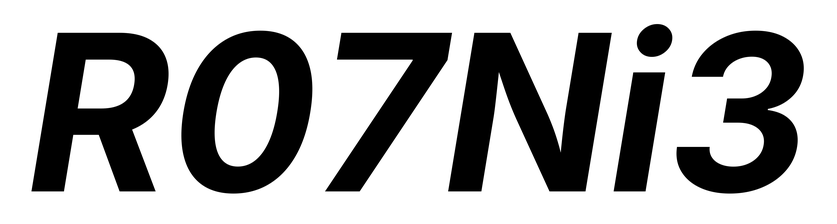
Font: Inter-Italic_Bold_Italic